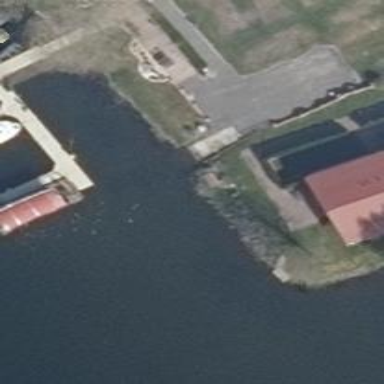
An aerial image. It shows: Slipway on leisure land.